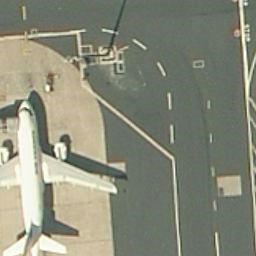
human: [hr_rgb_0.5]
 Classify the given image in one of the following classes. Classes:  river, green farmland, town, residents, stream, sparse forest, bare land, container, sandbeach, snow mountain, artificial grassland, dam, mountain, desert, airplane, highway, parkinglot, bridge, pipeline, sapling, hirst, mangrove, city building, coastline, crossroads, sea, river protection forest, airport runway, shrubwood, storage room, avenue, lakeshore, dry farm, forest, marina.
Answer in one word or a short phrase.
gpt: airplane